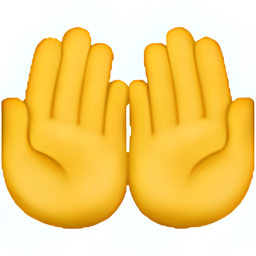
Name: palms up together
Emoji: 🤲
Group: People & Body
Sub-group: hands